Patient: sex M, age 70
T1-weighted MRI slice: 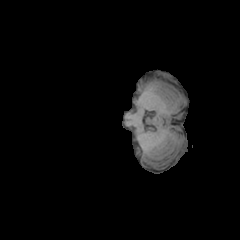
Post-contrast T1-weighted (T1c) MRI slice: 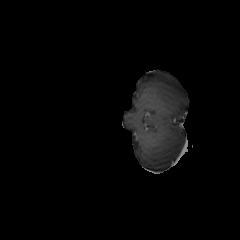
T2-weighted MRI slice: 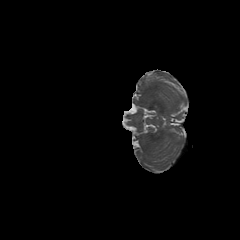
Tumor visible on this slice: no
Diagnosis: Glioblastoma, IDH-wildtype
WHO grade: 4